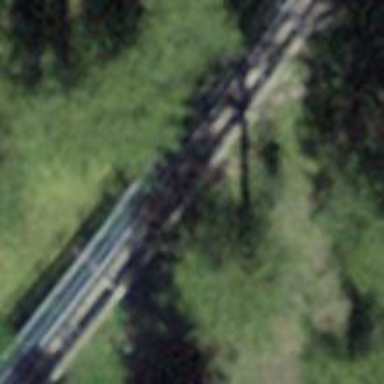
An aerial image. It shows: Funicular railway with one track.